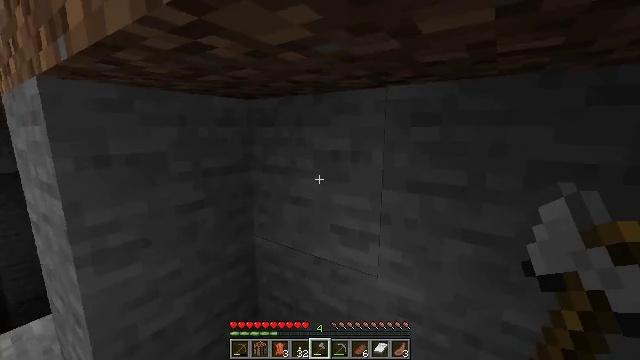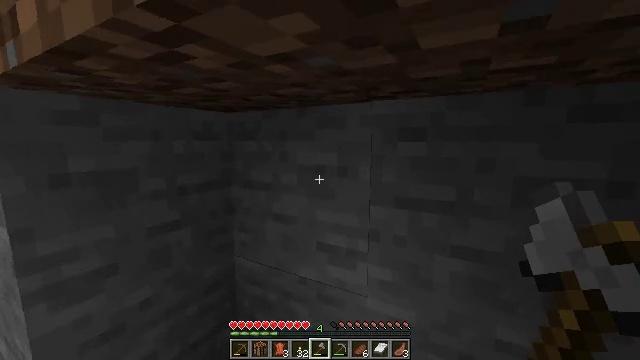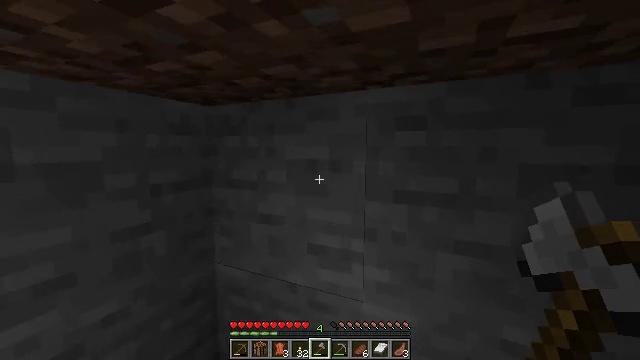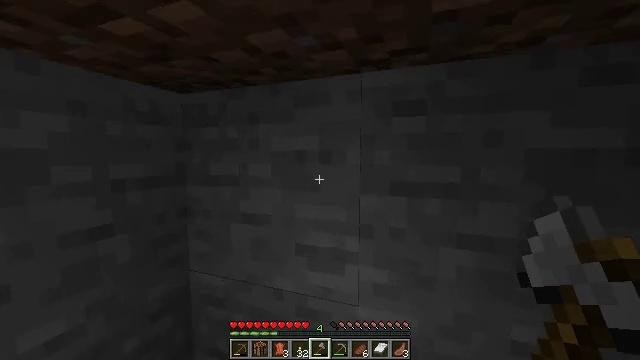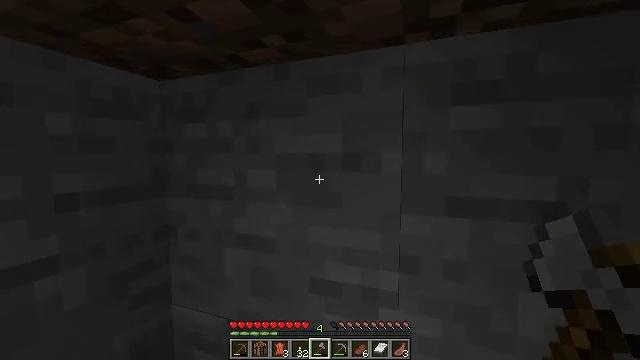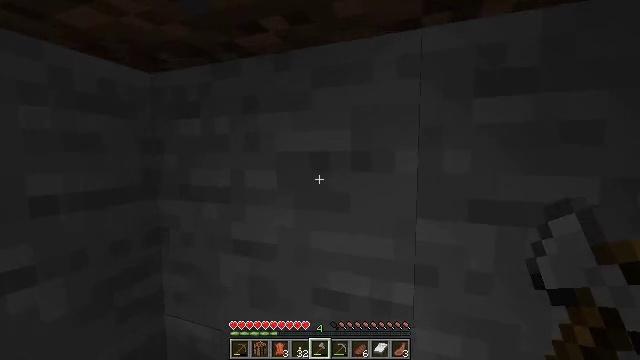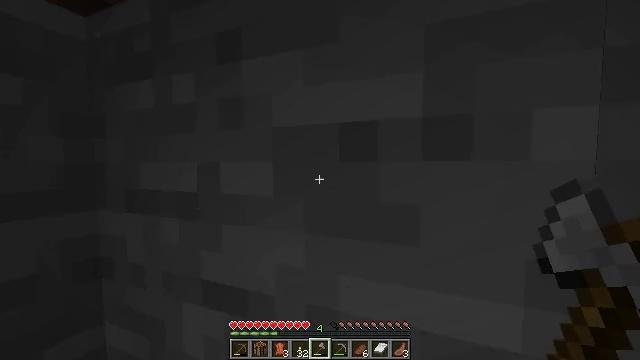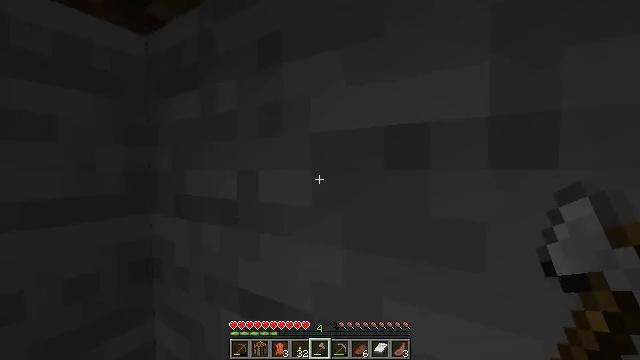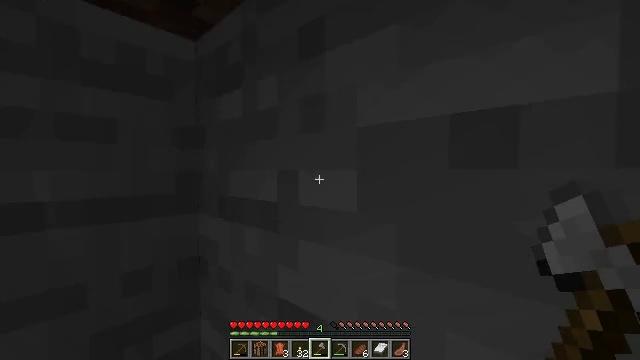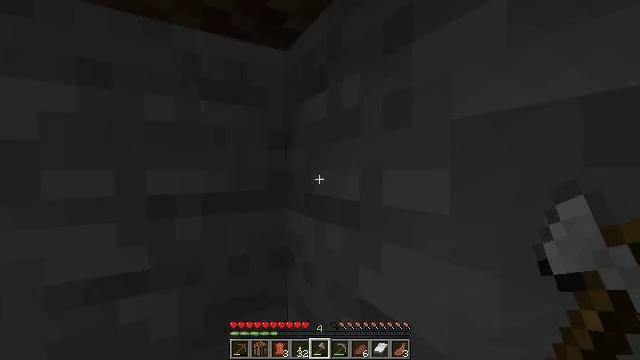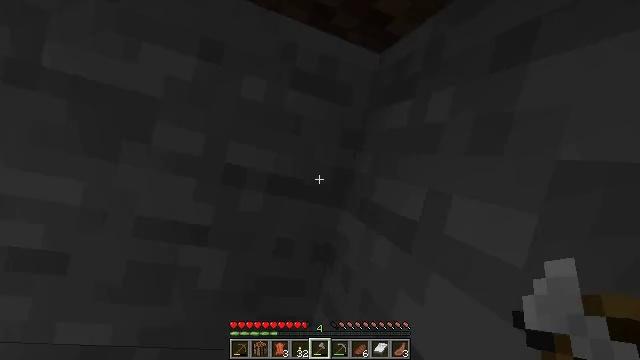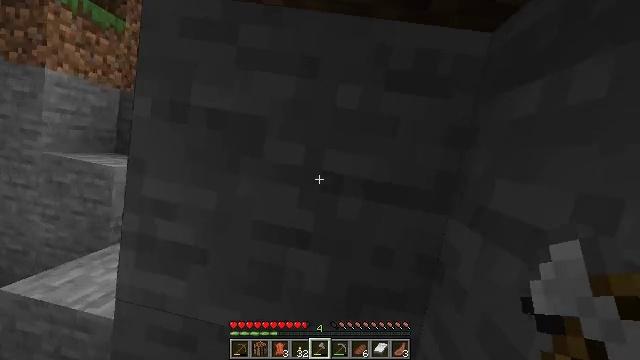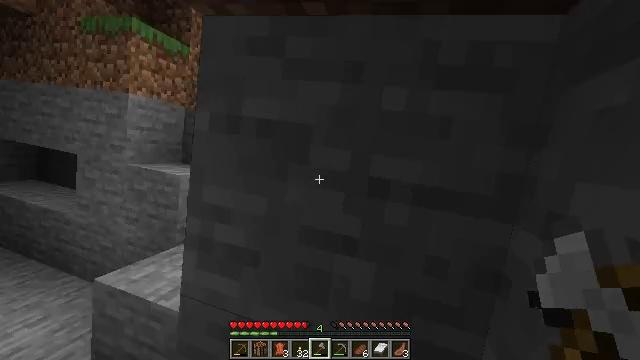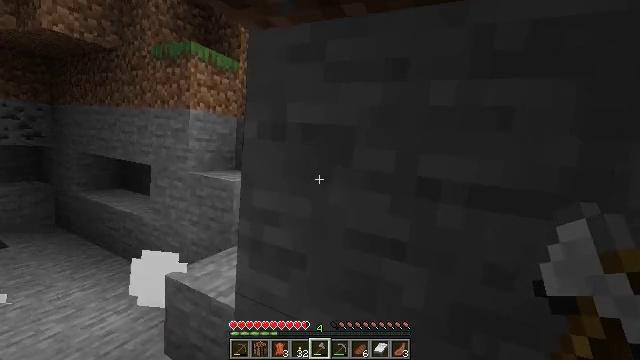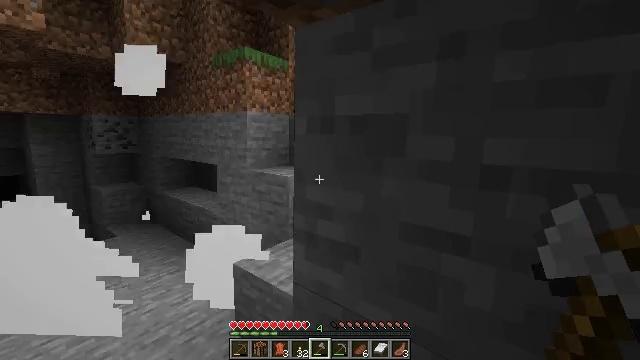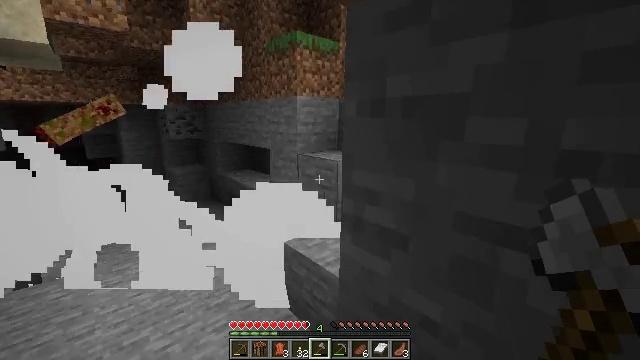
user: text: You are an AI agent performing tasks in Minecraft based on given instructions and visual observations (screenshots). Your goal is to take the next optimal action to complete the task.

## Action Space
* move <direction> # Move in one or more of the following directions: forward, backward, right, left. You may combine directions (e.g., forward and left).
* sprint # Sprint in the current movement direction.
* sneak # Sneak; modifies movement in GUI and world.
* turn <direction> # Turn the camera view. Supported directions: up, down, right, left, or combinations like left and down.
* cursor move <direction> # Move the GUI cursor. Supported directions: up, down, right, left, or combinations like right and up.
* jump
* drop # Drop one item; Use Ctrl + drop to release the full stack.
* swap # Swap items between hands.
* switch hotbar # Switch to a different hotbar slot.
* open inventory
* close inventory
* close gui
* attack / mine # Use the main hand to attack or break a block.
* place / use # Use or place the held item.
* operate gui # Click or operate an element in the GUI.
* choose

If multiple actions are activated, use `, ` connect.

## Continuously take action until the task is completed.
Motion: motion action
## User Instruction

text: Get dirt block.
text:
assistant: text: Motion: move forward, turn right and up, jump
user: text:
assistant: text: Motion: move forward, turn right and up, jump
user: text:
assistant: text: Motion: move forward, turn right and up, jump
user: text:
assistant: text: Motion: move forward
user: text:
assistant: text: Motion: move forward
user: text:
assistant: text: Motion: move forward, turn left and up
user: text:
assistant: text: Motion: turn left and up
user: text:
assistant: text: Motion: turn left
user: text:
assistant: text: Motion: turn left
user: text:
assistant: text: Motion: turn left and down
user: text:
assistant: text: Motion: turn left and down
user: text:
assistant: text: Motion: turn left
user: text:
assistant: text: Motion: turn left
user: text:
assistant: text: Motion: turn left and down
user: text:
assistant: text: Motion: turn left and down
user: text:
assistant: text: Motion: turn left and down
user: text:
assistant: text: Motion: turn left and down
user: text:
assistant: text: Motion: turn left and down
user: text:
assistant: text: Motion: turn left and down
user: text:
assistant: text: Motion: turn left
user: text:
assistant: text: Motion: no_op
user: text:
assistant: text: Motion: no_op
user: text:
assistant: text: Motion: no_op
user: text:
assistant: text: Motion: no_op
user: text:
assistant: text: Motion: no_op
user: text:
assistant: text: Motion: turn right and up
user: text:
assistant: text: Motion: no_op
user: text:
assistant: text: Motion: move forward
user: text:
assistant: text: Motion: move forward
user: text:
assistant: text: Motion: move forward